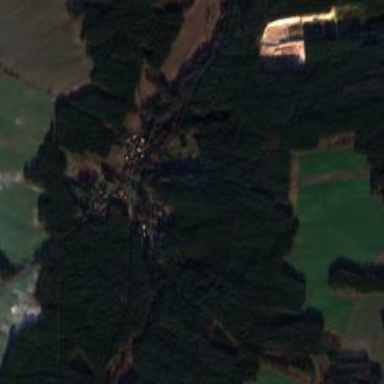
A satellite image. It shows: Village.